Question: I'm trying to replicate the same technique that Apple uses in their mail app for marking mail as unread or "Mark as Unread" when you swipe from left to right inside a mailbox.

I've found <URL> but only for a gesture of swiping from right to left. I was hoping that this same solution was available as part of the Apple SDK for the opposite direction.
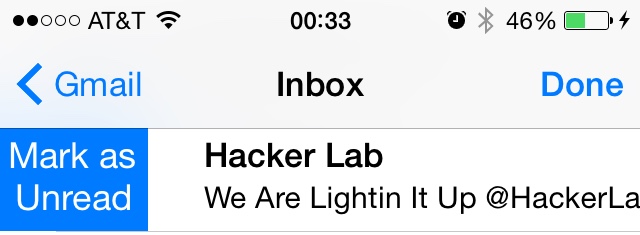
Answer: >
<URL> has all the options you might want.
While dequeing a cell just set up left/right set of buttons as needed.
'''
cell.leftUtilityButtons = [self leftButtons];
cell.rightUtilityButtons = [self rightButtons];
cell.delegate = self;
'''
And by setting the view controller as its delegate, you can listen to the button clicks.
Full details on how to implement are in that link
Ex 1:

Ex 2:

In case you are looking for buttons stacked vertically check out <URL>.